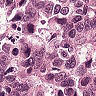
Metastatic tissue present: yes